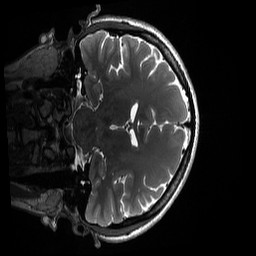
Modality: T2w
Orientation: coronal
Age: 23
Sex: female